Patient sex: F
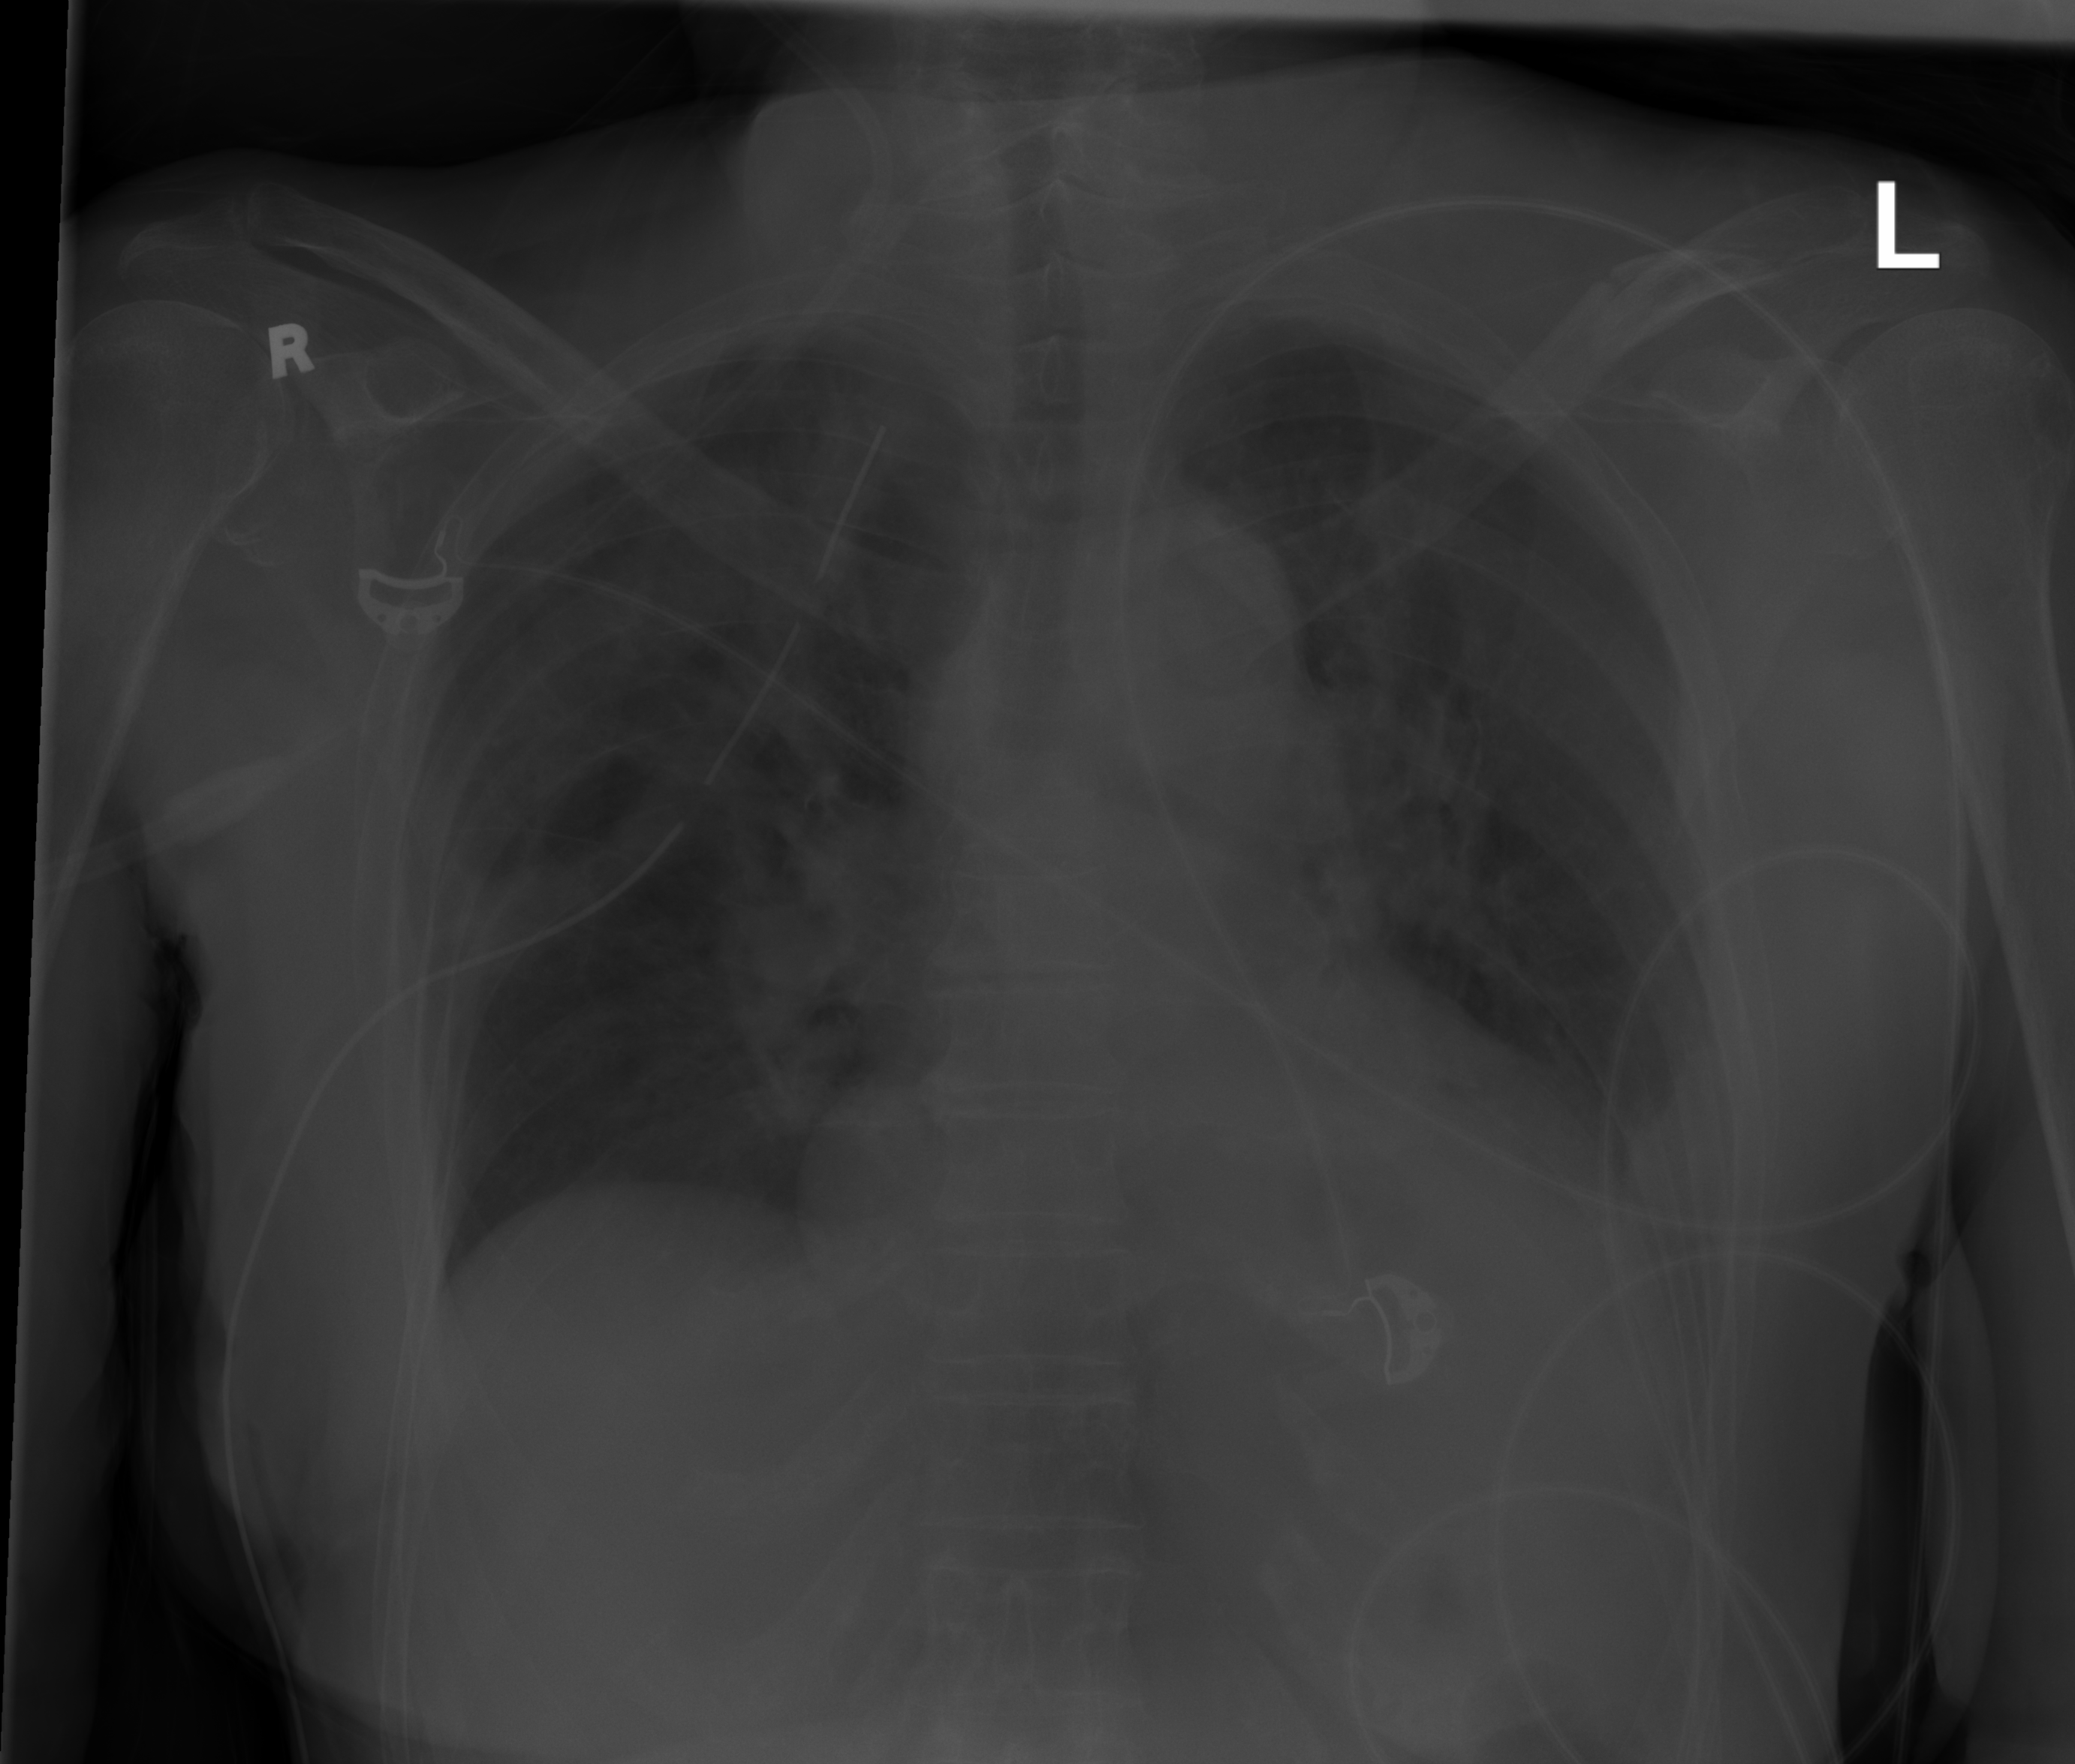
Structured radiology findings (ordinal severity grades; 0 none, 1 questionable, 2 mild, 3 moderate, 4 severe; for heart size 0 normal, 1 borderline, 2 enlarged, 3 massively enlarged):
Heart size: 0
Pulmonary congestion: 0
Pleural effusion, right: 0
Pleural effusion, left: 2
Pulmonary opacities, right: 0
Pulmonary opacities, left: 0
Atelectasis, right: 0
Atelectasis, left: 0